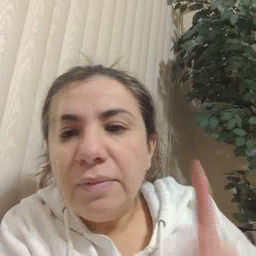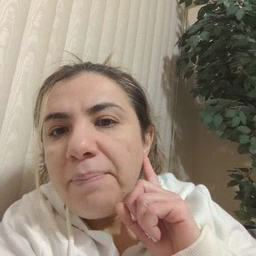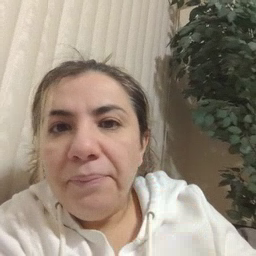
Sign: hear